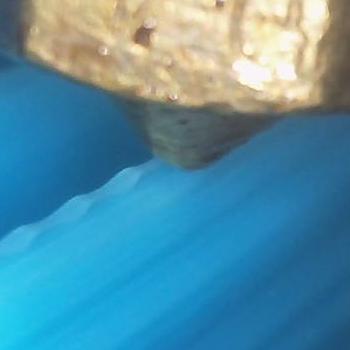
Flow rate: 42%